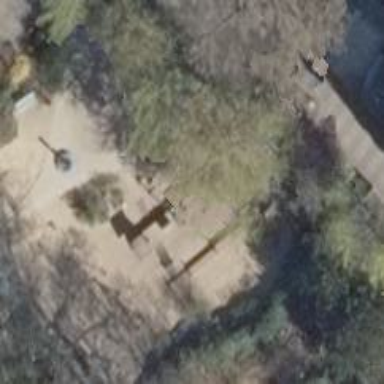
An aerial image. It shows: Playhouse with gabled roof in playground.